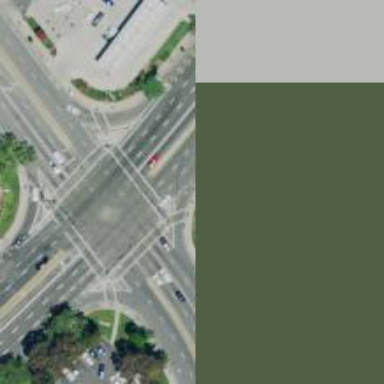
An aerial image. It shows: Solid stop line on the road marking.